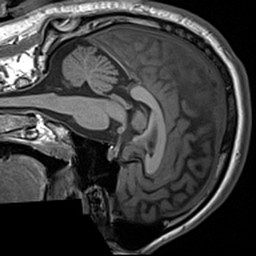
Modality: T1w
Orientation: sagittal
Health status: healthy
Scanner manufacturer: siemens
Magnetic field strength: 3 T
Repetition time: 1.9 s
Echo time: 0.00227 s